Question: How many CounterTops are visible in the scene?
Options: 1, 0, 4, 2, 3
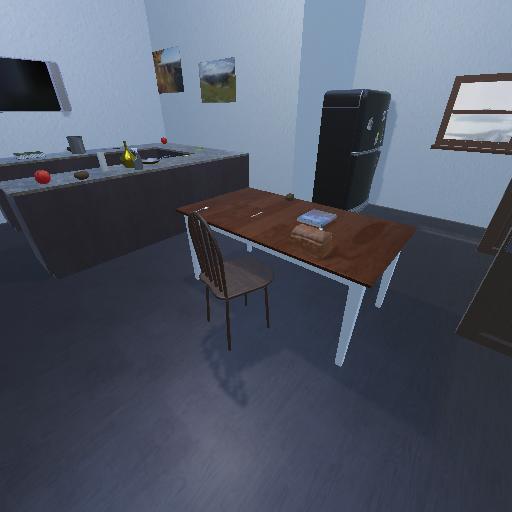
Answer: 1